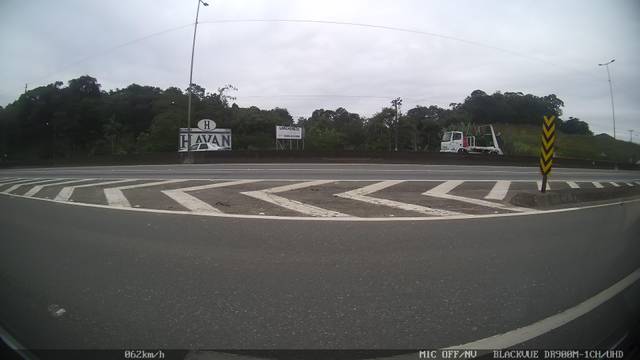
Region: Brazil
Coordinates: -26.294, -48.884